七年级 · 组合数学
(本小题 8.0 分)

图1为奇数排成的数表，用十字框任意框出 5 个数，记框内中间这个数为 $m$ ，其它四个数分别记为 $a, b, c, d$ (如图2); 图 3 为按某一规律排成的另一个数表, 用十字框任意框出 5 个数,记框内中间这个数为 $n$ ，其它四个数记为 $e, f, g, h$ (如图4).

|  | 3 | 5 | 7 | 9 | 11 | 13 | 15 |
| :---: | :---: | :---: | :---: | :---: | :---: | :---: | :---: |
|  | 21 | 23 | 25 | 27 | 29 | 31 | 33 |
|  | 39 | 41 | $\|43\|$ | 45 | 47 | 49 | 51 |
|  | 57 | 59 | 61 | 63 | 65 | 67 | 69 |
|  | 75 | 77 | 79 | 81 | 83 | 85 | 87 |

图1

图2

图3

图4

(1)请你含 $m$ 的代数式表示 $b$.

(2)请你含 $n$ 的代数式表示 $e$.

(3)若 $a+b+c+d=k m, e+f+g+h=p n$, 求 $k+3 p$ 的值.

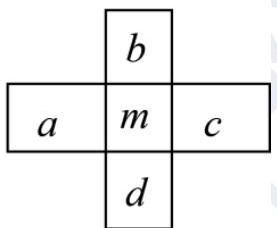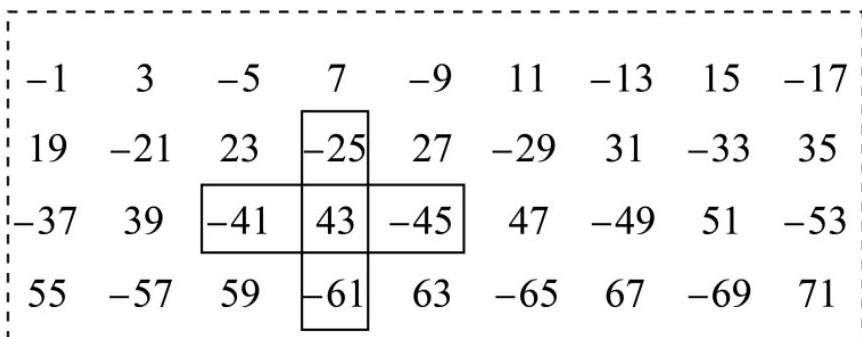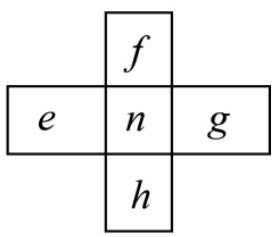
答案: 解: (1)根据图 1 可知: 十字框中上方的数比中间的数大 18 ,

即 $b=m-18 ;$

(2)根据图 3 可知: 当 $n>0$ 时, $n+e=2$

解得: $e=2-n$;

当 $n<0$ 时, $n+e=-2$

解得: $e=-2-n$;

综上所述: $e=\left\{\begin{array}{l}2-n(n>0) \\ -2-n(n<0)\end{array}\right.$

(3)根据图1可知: $a=m-2, b=m-18, c=m+2, d=m+18$

$$
\begin{gathered}
\because a+b+c+d=(m-2)+(m-18)+(m+2)+(m+18)=4 m=k m \\
\therefore k=4
\end{gathered}
$$

根据图 3 可知: 当 $n>0$ 时, $n+f=18, n+e=2, n+g=-2, n+h=-18$

$\therefore f=18-n, e=2-n, g=-2-n, h=-18-n$

$$
\therefore e+f+g+h=(18-n)+(2-n)+(-2-n)+(-18-n)=-4 n=p n
$$

$$
\therefore p=-4
$$

$\therefore$ 此时 $k+3 p=4+3 \times(-4)=-8$;

当 $n<0$ 时, $n+f=-18, n+e=-2, n+g=2, n+h=18$

$\therefore f=-18-n, e=-2-n, g=2-n, h=18-n$

$$
\therefore e+f+g+h=(-18-n)+(-2-n)+(2-n)+(18-n)=-4 n=p n
$$

$$
\therefore p=-4
$$

$\therefore$ 此时 $k+3 p=4+3 \times(-4)=-8$;

综上所述: $k+3 p=-8$.

解析: 【解析】此题考查的是用代数式表示数字规律, 找到表格中各个数字的关系是解决此题的关键.

(1)根据图 1 可知: 十字框中上方的数比中间的数大 18 , 即可得出结论;

(2)根据图 2 可知: 当中间数为正数时, 十字框中左侧的数与中间的数的和为 2 ; 当中间数为负数时,十字框中左侧的数与中间的数的和为 -2 , 即可得出结论;

(3)根据图1找到 $a 、 b 、 c 、 d$ 与 $m$ 的关系, 即可求出 $k$ 的值; 然后对 $n$ 进行分类讨论: 当 $n>0$ 时,找出 $e, f, g, h$ 与 $n$ 的关系即可求出 $p$ 的值, 代入求值即可; 当 $n<0$ 时, 找出 $e, f, g, h$ 与 $n$ 的关系即可求出 $p$ 的值, 代入求值即可.